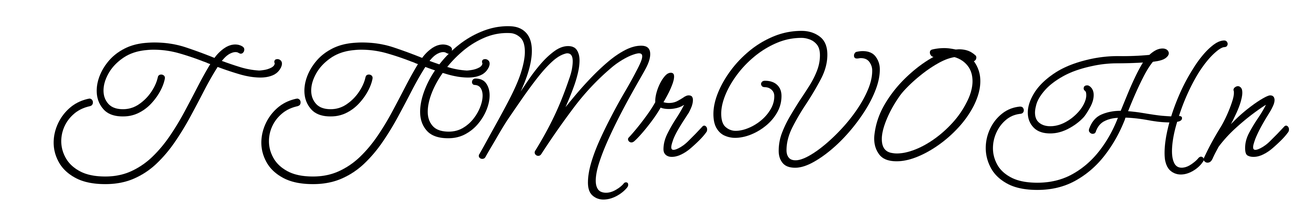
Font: MeowScript-Regular